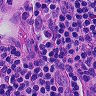
Metastatic tissue present: no